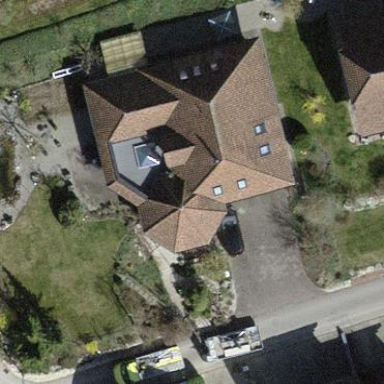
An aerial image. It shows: Building with tiled roof.